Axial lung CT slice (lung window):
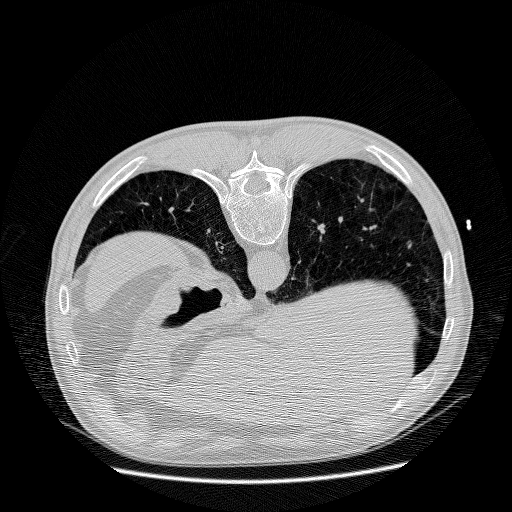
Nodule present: no